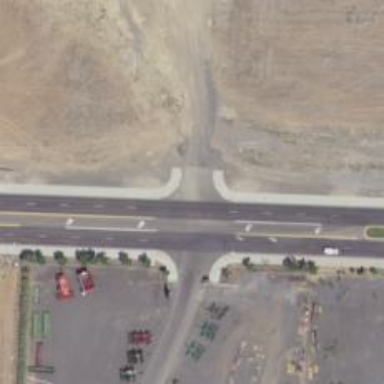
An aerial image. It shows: Unmarked crossing on the road.